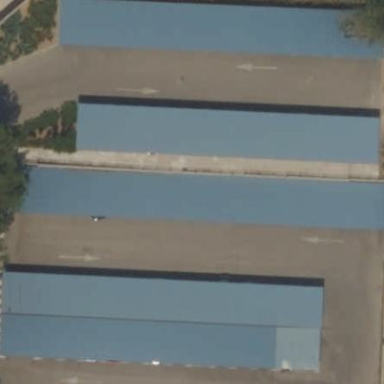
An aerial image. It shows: Parking area with surface.